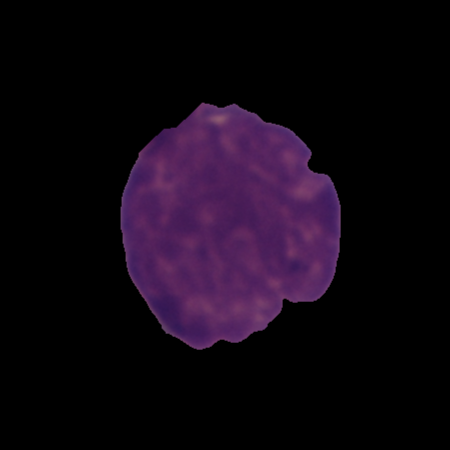
Label: cancer